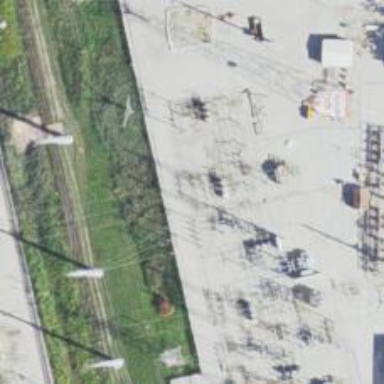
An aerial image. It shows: Switch used for power control.